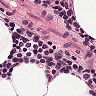
Metastatic tissue present: no